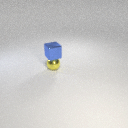
small yellow metal sphere below small blue metal cube